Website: slack
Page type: billing-address
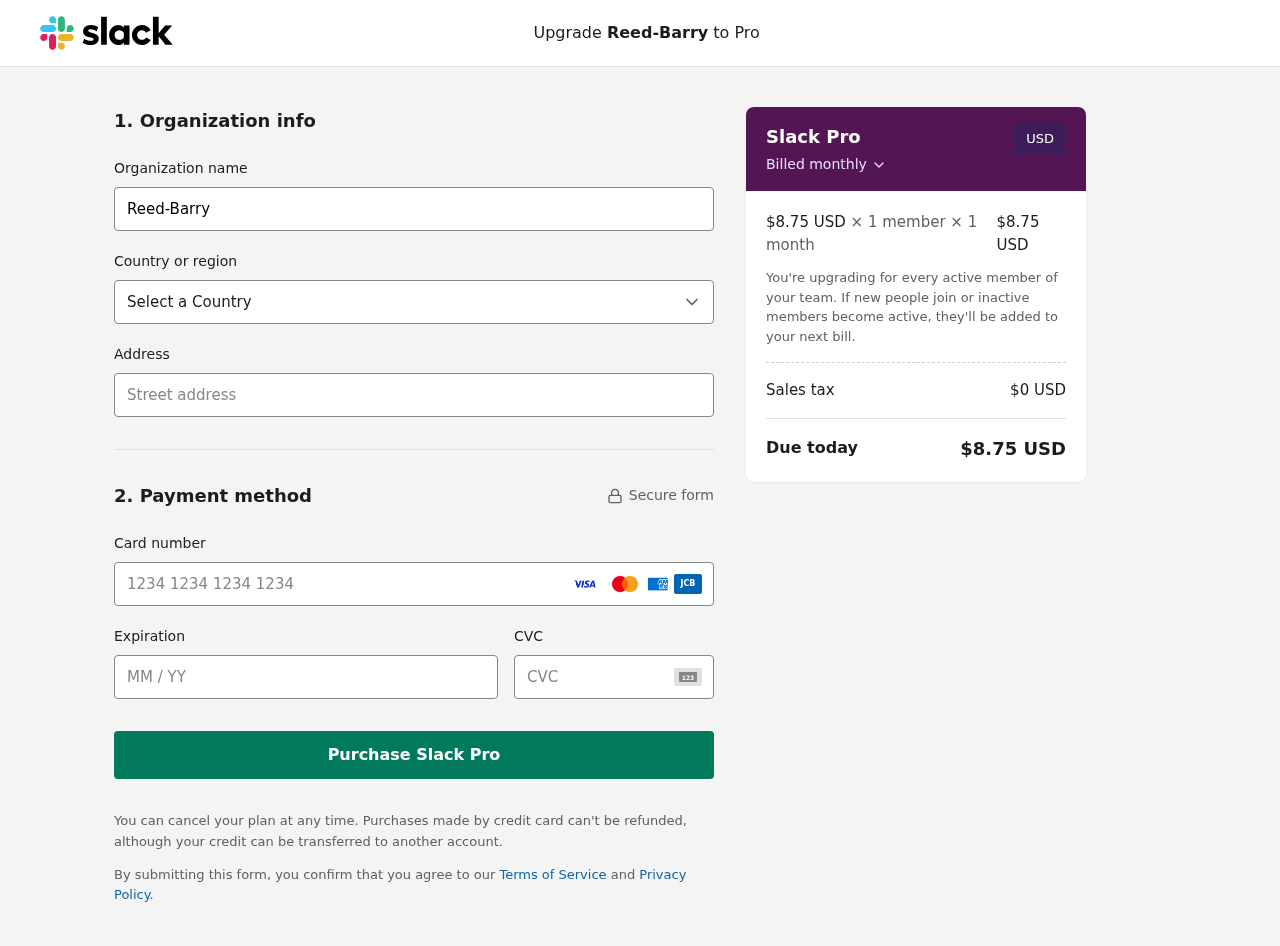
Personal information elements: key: PII_CARD_CVV
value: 686
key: PII_CARD_EXPIRY
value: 02/29
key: PII_CARD_NUMBER
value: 6594 7559 8275 9506
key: PII_COMPANY
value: Reed-Barry
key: PII_COUNTRY
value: United States
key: PII_STREET
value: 82119 Caitlyn Turnpike
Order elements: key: ORDER_PRICE_PER_MEMBER
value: $8.75 USD
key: ORDER_MEMBER_COUNT
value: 1
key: ORDER_MONTH_COUNT
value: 1
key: ORDER_SUBTOTAL
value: $8.75 USD
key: ORDER_TAX
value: $0
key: ORDER_TOTAL
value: $8.75 USD